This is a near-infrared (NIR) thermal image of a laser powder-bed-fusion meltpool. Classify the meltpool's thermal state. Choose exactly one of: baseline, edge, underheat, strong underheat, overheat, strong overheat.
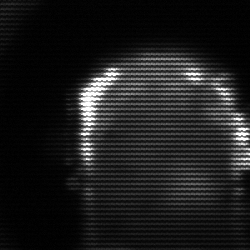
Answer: baseline